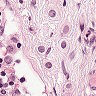
Metastatic tissue present: yes